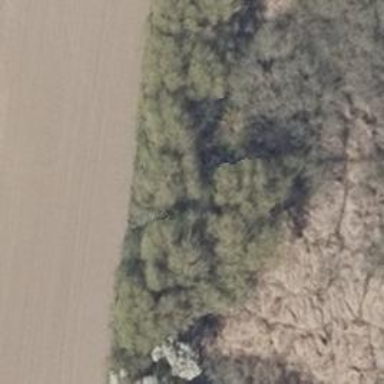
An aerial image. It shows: Row of deciduous broadleaved trees.